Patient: sex M, age 58
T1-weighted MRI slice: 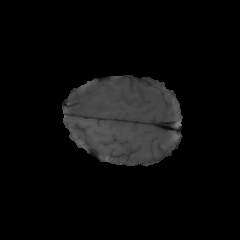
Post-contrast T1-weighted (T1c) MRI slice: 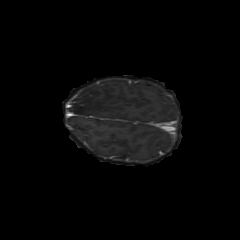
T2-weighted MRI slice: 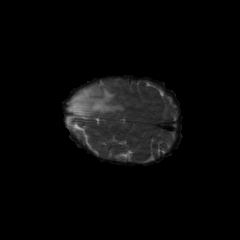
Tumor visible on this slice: yes
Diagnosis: Astrocytoma, IDH-mutant
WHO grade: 4